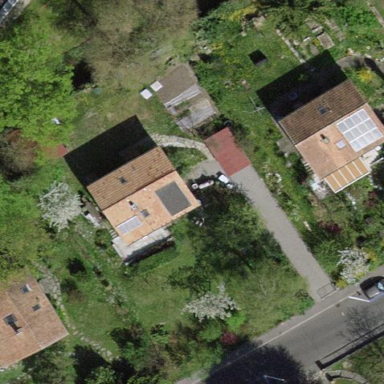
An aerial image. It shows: Garden enclosed by fence.